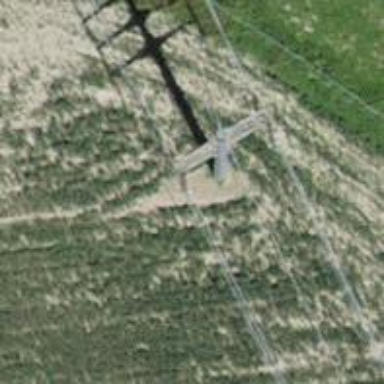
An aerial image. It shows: Minor power line with 3 cables.